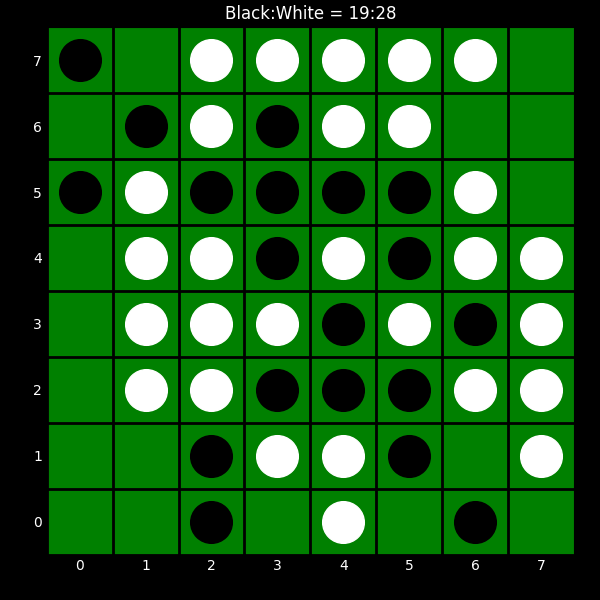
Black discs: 19
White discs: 28